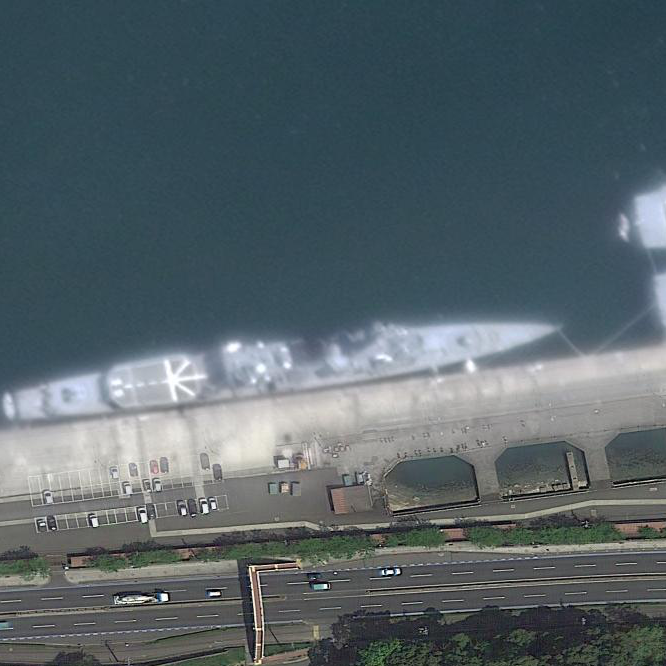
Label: Abukuma-class_frigate